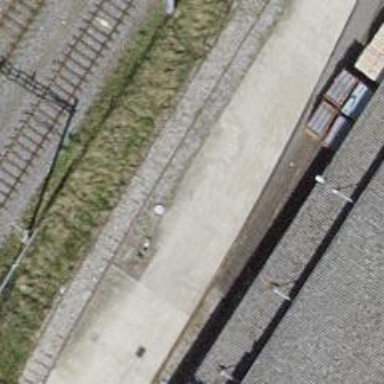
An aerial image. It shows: Railway spur service.